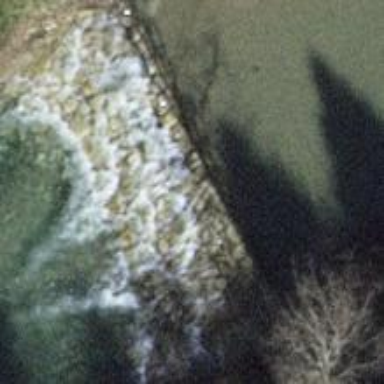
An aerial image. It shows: Weir along the waterway.